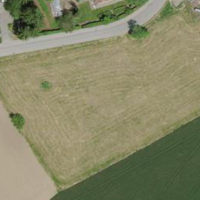
EUNIS habitat code: 52
Species observed at this site:
Campanula trachelium